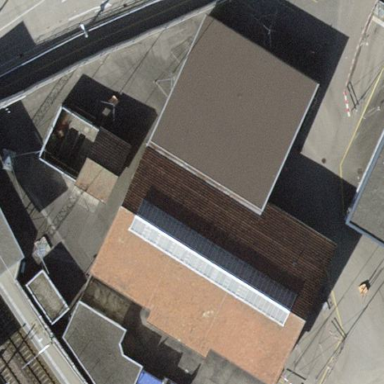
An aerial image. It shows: Building with flat roof.